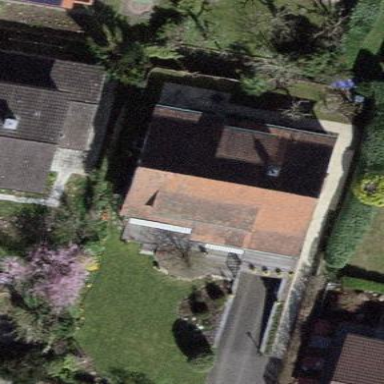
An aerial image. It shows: Building with tile roof.